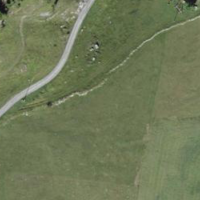
EUNIS habitat code: 24
Species observed at this site:
Salvia pratensis